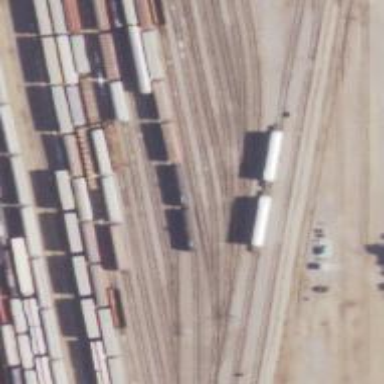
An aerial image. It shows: Railway yard in service.